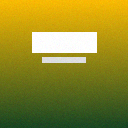
Screen state: on